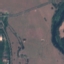
Land use / land cover class: Pasture